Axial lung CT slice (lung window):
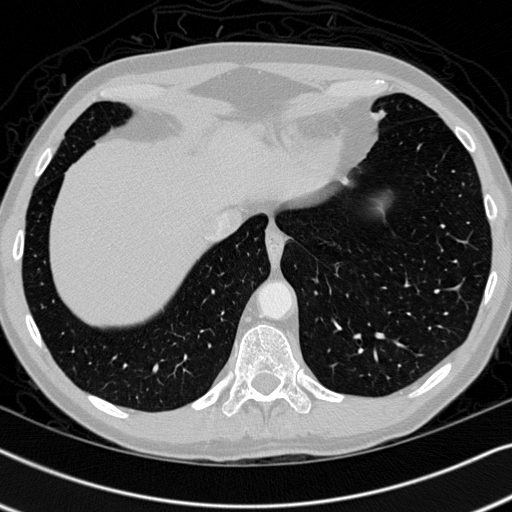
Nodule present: no